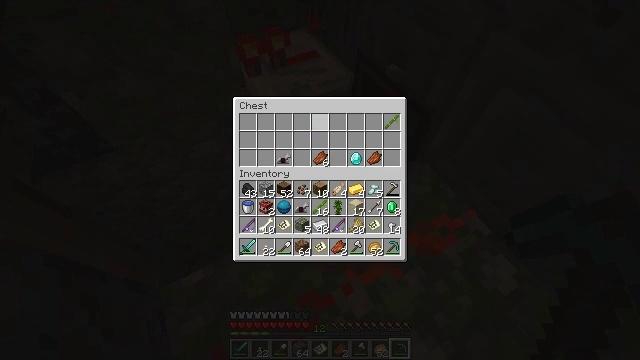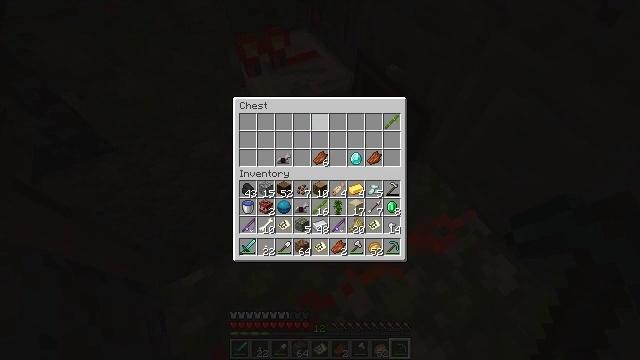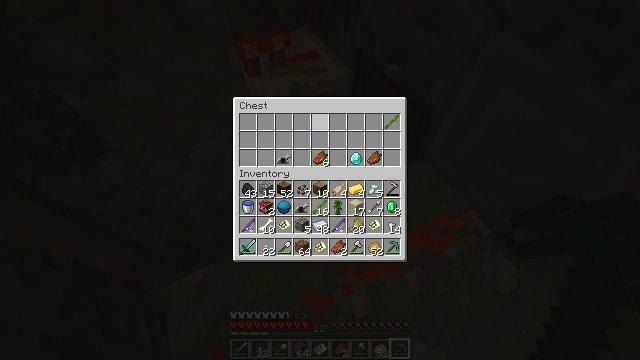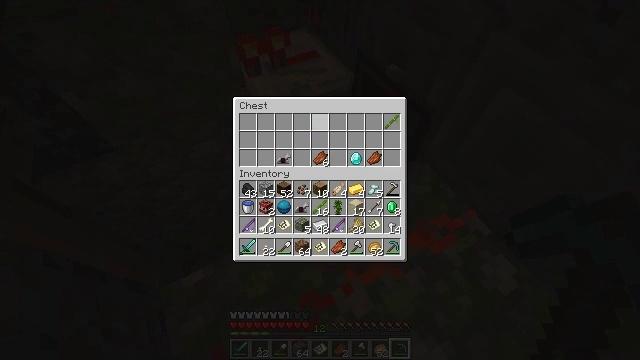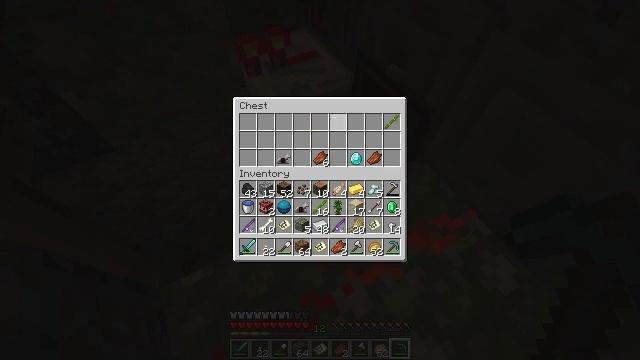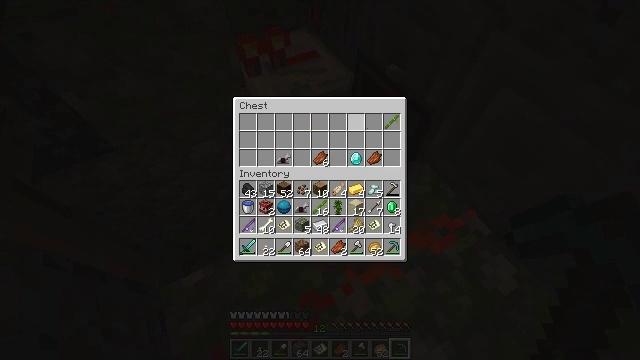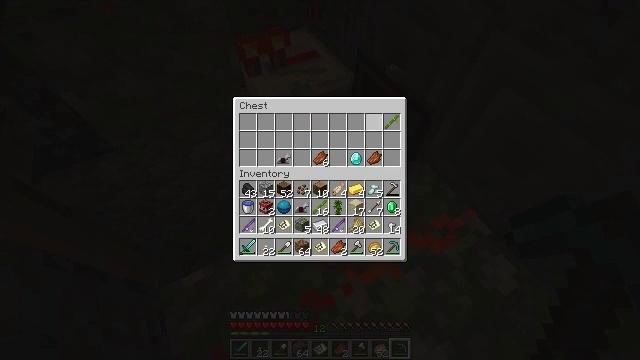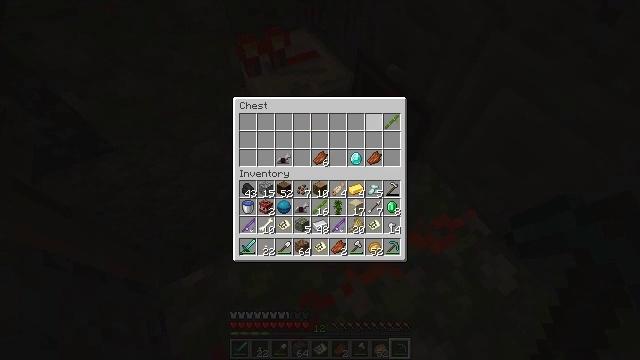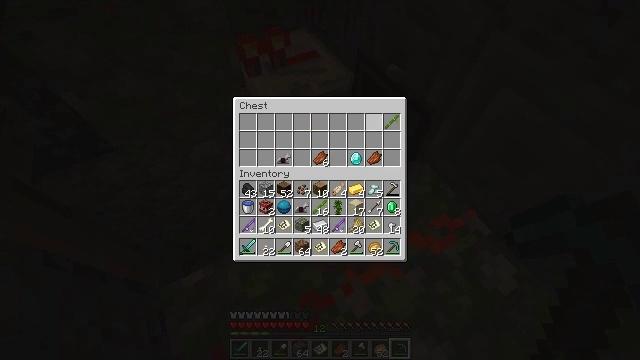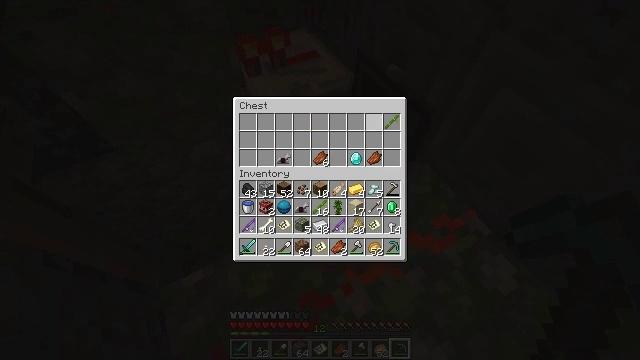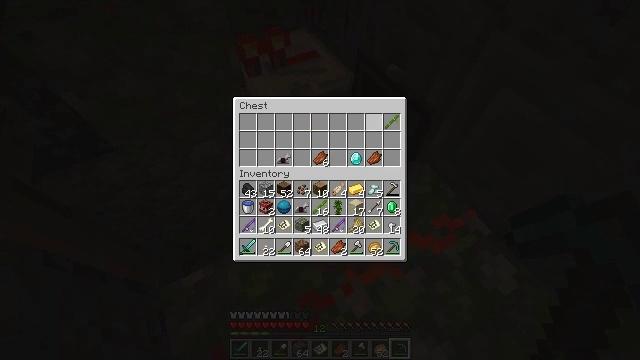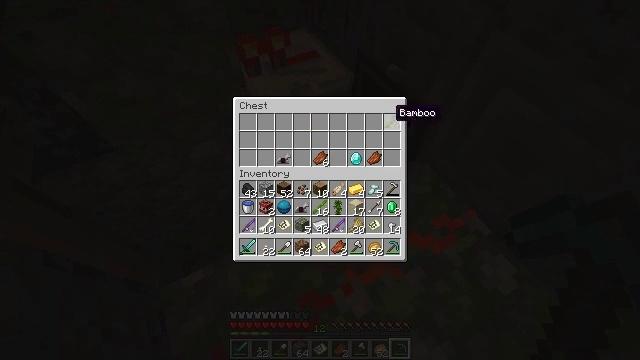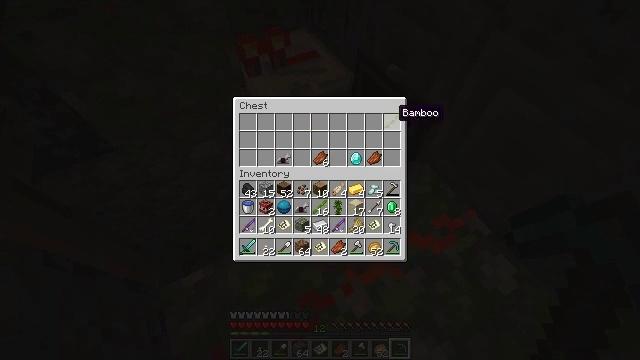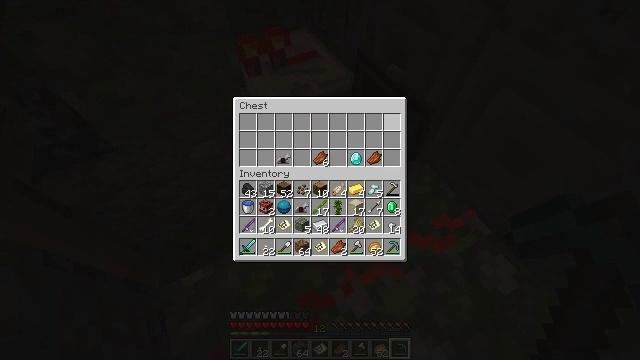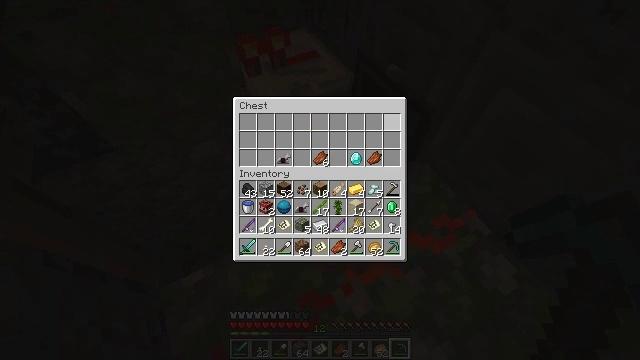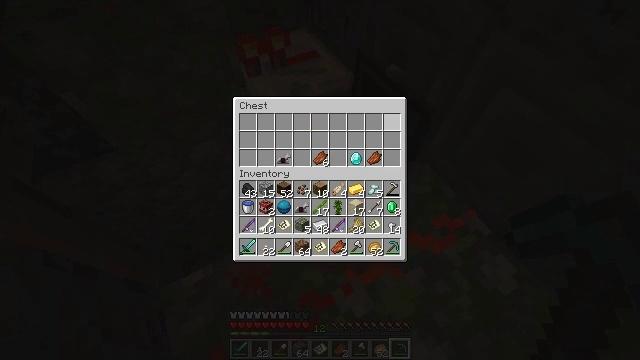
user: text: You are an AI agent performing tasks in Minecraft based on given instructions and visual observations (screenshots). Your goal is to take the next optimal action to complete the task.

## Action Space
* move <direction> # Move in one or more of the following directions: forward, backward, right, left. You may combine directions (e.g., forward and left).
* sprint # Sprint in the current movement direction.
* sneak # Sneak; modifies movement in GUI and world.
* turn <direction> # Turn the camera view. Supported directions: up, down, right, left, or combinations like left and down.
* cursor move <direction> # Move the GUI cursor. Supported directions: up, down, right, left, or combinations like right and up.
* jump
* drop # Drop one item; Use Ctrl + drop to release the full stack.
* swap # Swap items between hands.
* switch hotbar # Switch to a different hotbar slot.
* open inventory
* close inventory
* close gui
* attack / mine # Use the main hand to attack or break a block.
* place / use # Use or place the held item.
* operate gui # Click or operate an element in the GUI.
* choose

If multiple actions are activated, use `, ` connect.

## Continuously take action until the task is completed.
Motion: motion action
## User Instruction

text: Remove and gather vines.
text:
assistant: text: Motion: sneak, operate gui
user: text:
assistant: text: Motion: sneak, operate gui
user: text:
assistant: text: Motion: sneak
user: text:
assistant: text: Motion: sneak, cursor move right
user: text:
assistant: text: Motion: sneak, cursor move right
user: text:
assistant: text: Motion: sneak, cursor move right
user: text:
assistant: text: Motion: sneak, operate gui
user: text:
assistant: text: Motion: sneak, operate gui
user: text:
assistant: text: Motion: sneak, operate gui
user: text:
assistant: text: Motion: sneak
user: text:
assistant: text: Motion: sneak, cursor move right
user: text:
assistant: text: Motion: sneak
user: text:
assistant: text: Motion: sneak, operate gui
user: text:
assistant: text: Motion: sneak, operate gui
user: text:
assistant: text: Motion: sneak, operate gui
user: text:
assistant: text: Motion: sneak
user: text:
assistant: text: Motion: sneak, cursor move down
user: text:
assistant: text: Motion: sneak, cursor move down
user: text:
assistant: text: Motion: sneak, cursor move down
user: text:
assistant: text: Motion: sneak
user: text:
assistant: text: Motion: sneak
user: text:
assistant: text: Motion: sneak
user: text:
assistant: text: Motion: sneak, cursor move left
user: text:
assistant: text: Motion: sneak, cursor move left
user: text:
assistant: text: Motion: sneak
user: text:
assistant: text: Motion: sneak, cursor move left
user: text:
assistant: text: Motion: sneak, cursor move left
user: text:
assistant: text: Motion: sneak, cursor move left
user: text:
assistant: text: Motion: sneak, cursor move left
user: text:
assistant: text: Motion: no_op